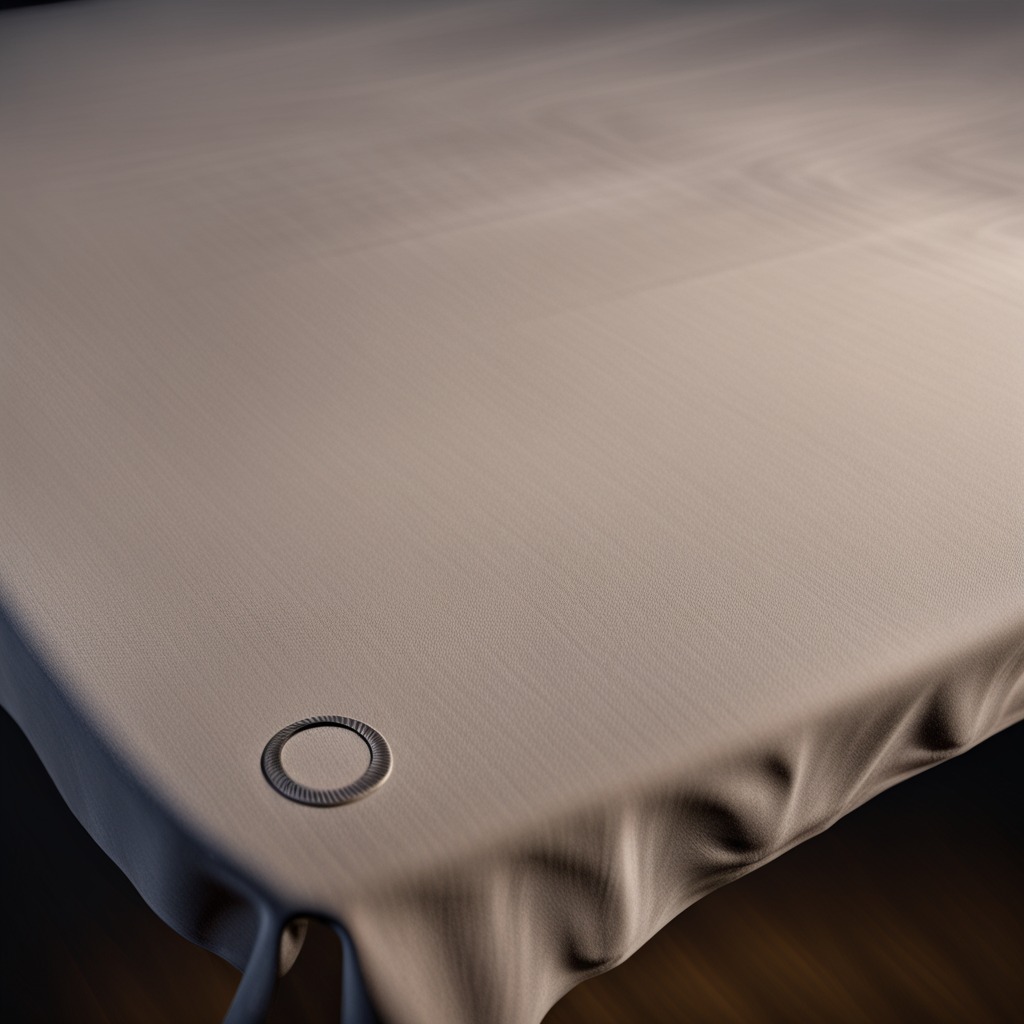
A flat metal washer lies on the wooden table.